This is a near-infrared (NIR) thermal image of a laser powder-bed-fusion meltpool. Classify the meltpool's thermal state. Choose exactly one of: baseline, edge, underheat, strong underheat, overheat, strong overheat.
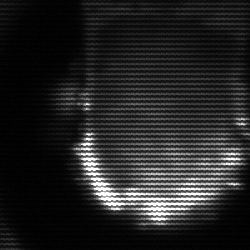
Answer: baseline